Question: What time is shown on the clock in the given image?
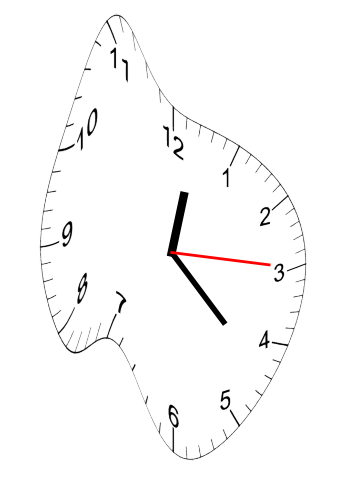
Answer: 12:22:15